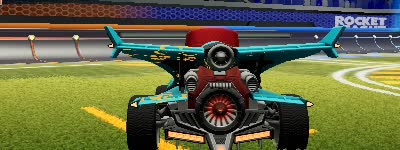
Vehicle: aftershock